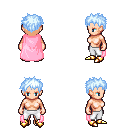
a pixel art fantasy rpg character, female body template, human, light skin, pink cape, white pants, white cyan bedhead hairstyle, gold boots, four views (front, back, left, right), 2x2 character sprite sheet, small pixel art, hard edges, no anti-aliasing